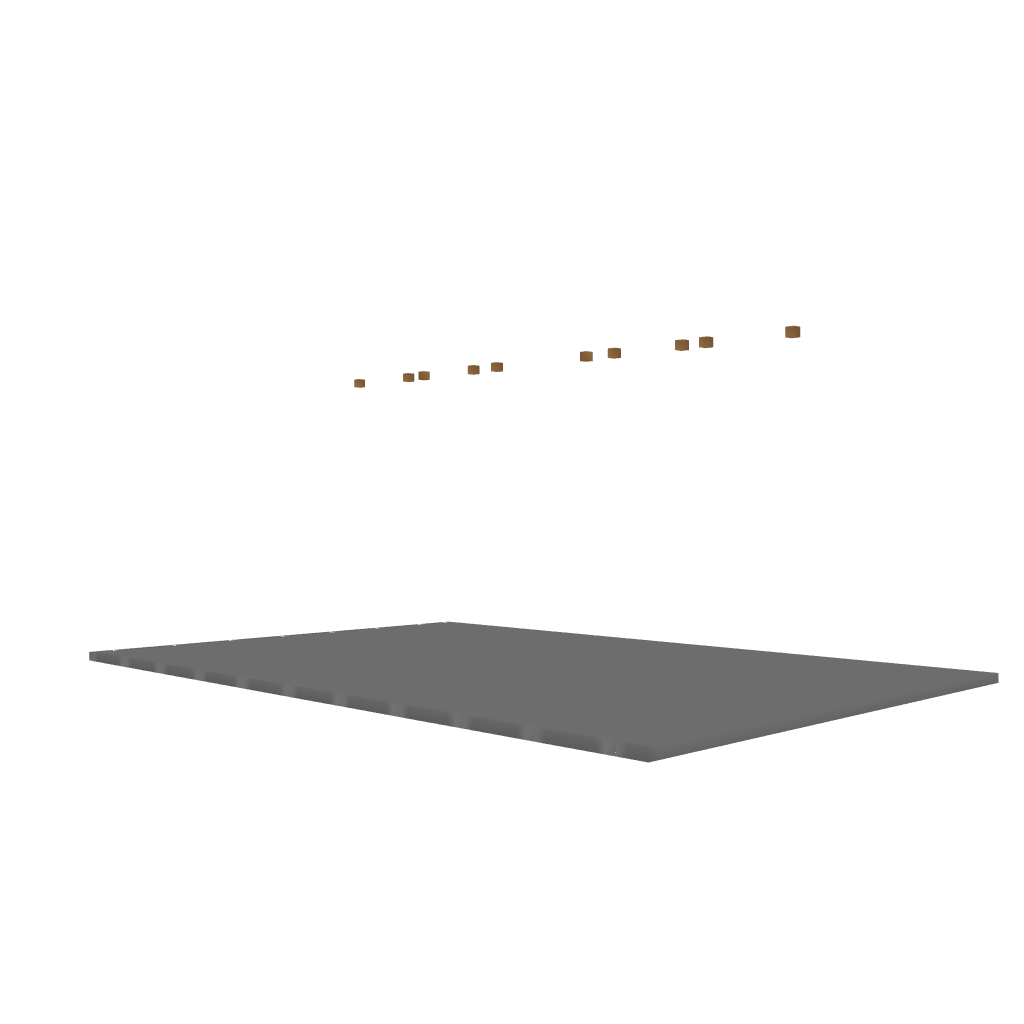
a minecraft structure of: Brandenburg Gate